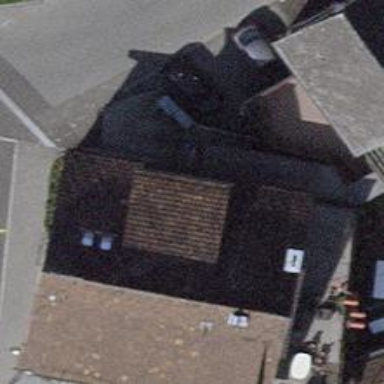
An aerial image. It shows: Restaurant.